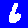
Digit: 6